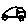
Label: car